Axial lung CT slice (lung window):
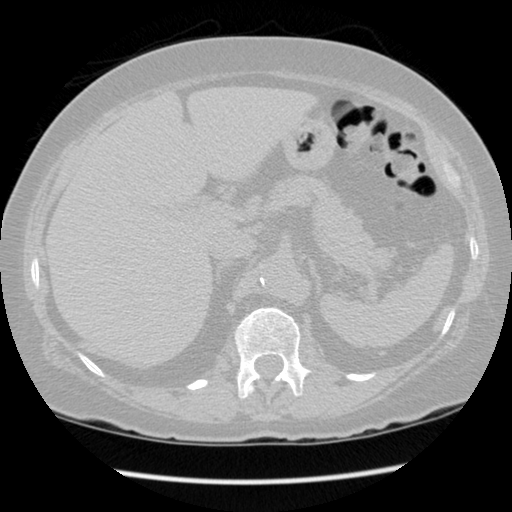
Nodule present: no